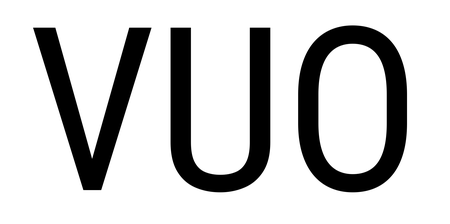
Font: Roboto_Condensed_Regular